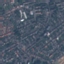
Label: Residential